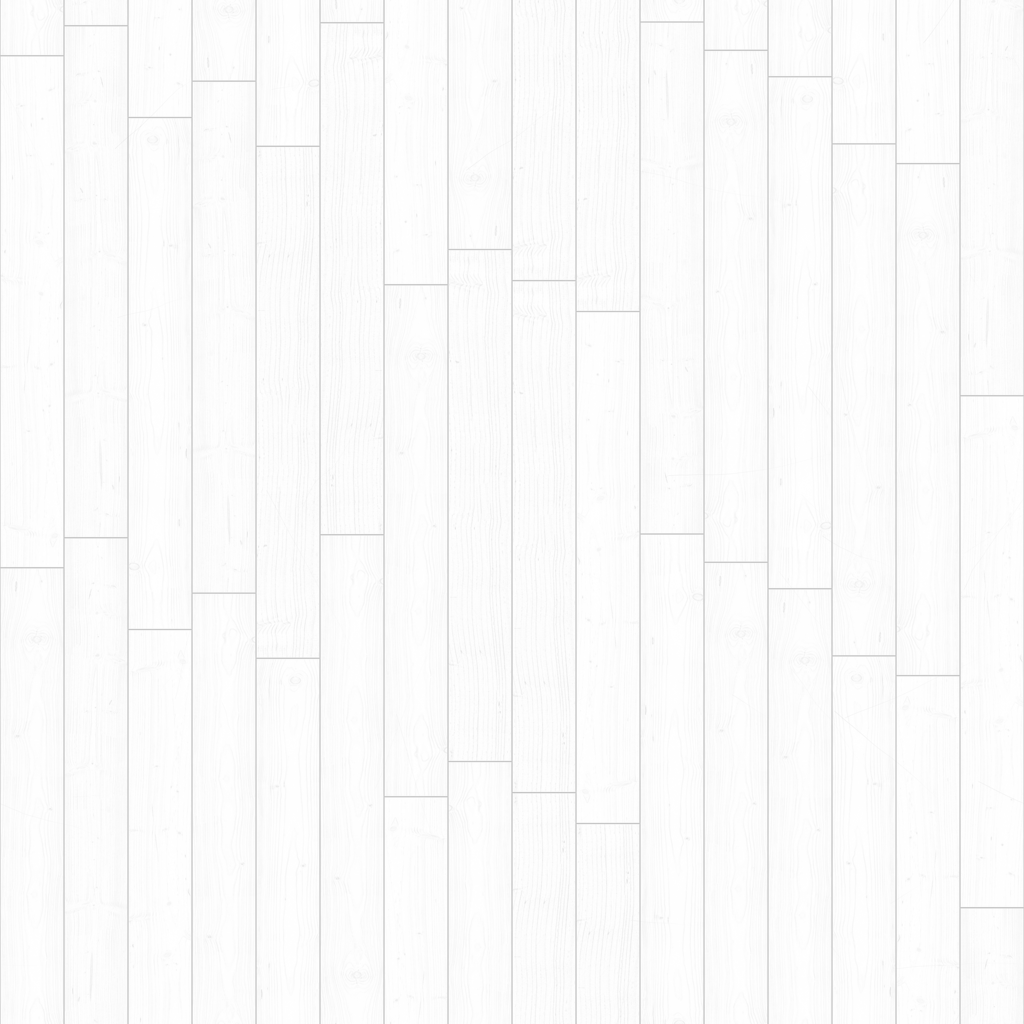
Texture map type: AmbientOcclusion